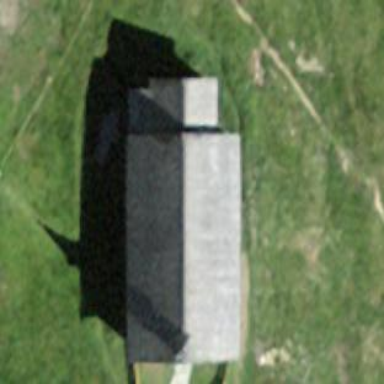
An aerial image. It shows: Church which is place of worship.